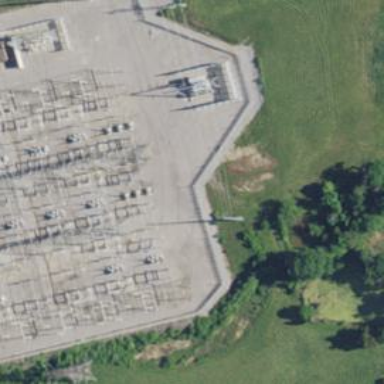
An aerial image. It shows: Switch for power supply.